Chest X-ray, PA view. Patient: 56 years old, sex F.
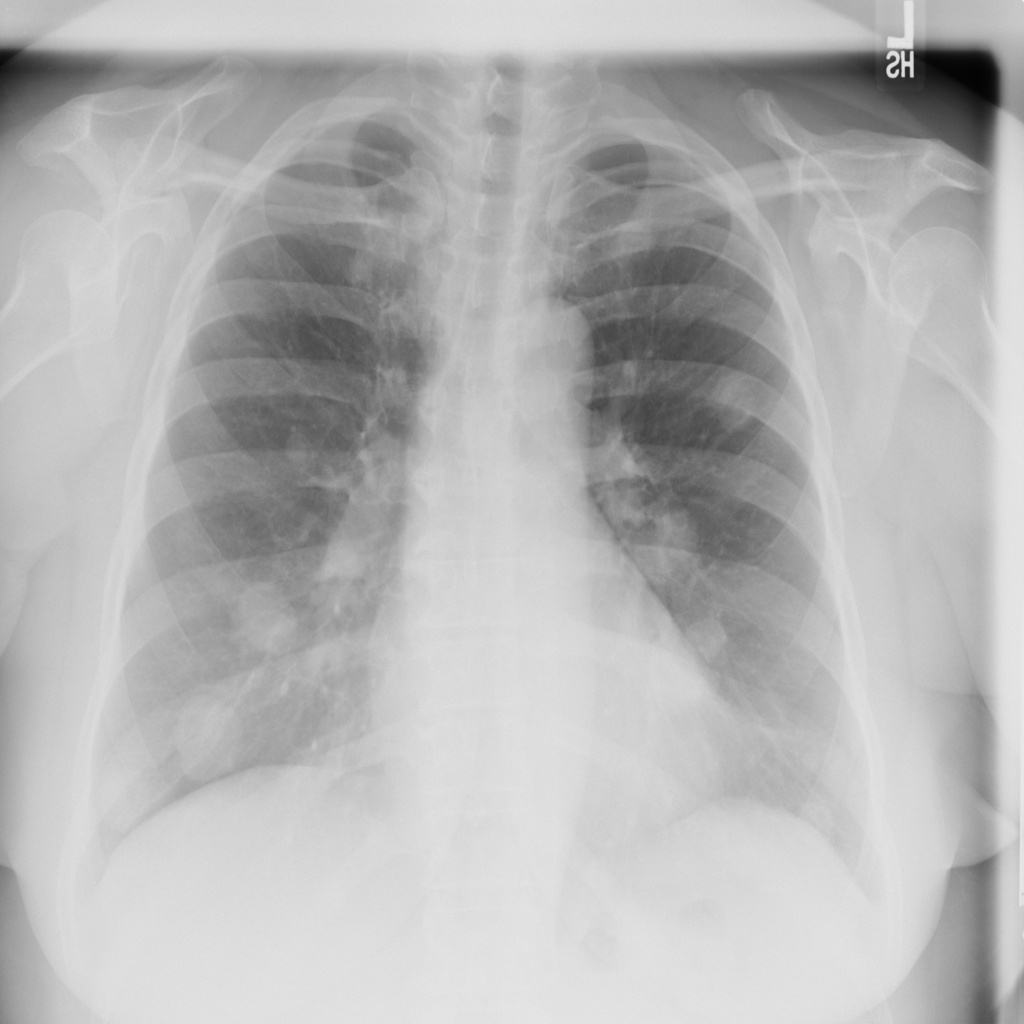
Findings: Nodule